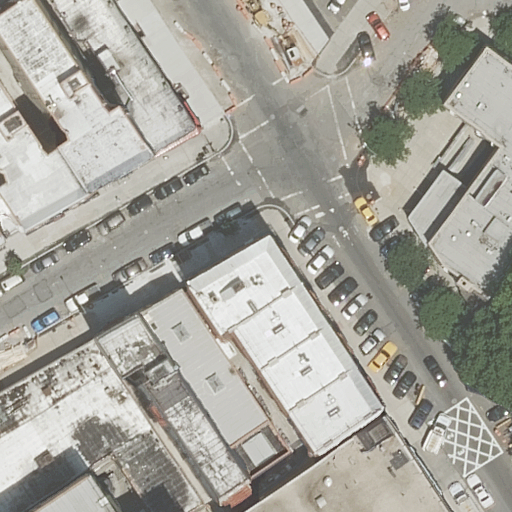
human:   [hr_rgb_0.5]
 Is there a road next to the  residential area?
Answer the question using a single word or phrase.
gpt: yes

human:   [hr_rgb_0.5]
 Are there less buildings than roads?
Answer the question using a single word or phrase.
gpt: no

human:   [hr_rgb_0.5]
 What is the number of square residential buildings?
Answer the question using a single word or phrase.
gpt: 0

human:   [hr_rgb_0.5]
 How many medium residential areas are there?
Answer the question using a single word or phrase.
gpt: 0

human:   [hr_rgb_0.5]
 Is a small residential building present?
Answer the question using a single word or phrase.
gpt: yes

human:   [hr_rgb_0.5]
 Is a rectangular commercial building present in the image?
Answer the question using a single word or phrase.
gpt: no

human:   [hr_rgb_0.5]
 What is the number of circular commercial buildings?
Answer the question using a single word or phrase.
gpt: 0

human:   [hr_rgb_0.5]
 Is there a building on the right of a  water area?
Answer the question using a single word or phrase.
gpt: no

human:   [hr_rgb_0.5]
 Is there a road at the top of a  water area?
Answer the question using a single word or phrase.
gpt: no

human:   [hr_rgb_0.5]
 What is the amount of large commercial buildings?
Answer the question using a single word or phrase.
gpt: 0

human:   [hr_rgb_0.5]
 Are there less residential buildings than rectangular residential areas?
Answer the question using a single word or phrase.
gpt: no

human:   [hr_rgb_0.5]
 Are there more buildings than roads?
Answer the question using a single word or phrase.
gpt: yes

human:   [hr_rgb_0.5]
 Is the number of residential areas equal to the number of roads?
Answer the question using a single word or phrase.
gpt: no

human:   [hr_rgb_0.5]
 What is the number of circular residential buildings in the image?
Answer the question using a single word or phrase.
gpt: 0

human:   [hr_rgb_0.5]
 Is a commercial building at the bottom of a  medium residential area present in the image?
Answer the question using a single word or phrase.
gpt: no

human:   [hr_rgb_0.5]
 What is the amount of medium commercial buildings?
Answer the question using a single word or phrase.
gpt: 0

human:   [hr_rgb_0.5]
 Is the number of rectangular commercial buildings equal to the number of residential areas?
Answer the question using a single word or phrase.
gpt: no

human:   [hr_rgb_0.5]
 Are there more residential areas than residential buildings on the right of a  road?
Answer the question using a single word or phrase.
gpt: no

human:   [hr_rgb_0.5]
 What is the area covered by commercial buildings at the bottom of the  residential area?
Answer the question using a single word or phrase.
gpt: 0m2

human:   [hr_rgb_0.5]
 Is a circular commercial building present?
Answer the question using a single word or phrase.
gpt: no

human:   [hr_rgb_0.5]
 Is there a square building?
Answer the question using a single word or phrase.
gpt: no

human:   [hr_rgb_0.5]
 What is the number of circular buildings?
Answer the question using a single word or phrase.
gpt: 0

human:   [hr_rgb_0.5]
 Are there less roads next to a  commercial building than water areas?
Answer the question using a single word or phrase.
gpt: no

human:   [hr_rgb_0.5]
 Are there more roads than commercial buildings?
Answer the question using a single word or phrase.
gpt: yes

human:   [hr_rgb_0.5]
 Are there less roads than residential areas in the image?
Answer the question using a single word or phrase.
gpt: no

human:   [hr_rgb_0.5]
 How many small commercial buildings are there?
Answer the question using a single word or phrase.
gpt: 0

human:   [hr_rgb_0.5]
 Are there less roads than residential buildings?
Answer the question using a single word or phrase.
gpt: yes

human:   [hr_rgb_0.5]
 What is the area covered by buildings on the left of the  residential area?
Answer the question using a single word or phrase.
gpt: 3674m2

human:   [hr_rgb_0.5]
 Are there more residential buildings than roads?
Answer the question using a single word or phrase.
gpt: yes

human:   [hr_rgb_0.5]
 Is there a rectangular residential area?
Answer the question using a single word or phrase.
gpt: yes

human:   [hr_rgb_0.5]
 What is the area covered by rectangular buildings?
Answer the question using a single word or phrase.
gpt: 1809m2

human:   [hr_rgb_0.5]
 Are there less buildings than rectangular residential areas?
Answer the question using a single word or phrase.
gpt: no

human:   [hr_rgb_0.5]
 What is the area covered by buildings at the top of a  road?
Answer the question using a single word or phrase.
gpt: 296m2

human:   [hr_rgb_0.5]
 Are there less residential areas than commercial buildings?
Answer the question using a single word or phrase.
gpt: no

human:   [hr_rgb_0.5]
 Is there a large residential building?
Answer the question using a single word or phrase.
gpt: yes

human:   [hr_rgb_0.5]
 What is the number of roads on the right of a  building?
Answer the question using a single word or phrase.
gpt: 3